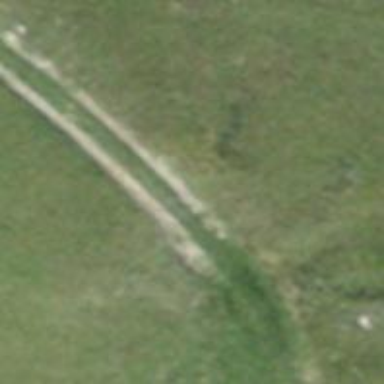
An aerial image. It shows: Track with very rough surface.